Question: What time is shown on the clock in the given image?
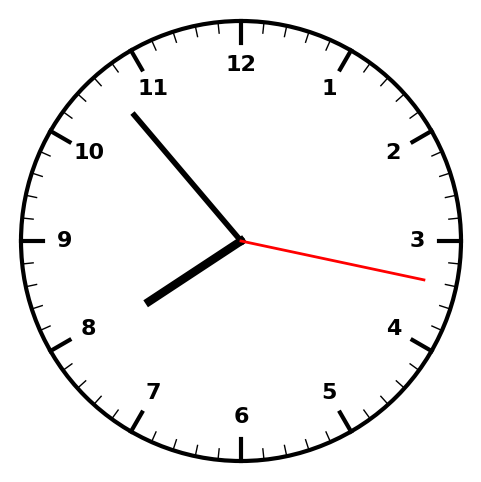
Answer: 07:53:17